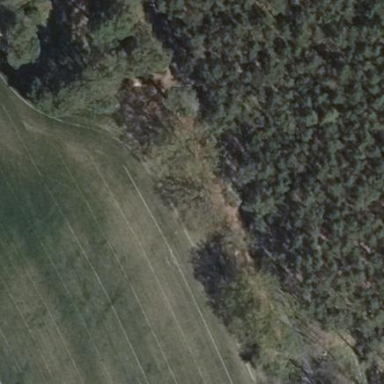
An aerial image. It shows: Evergreen forest with needle-leaved trees.